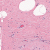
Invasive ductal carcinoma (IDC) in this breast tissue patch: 0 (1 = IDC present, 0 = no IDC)